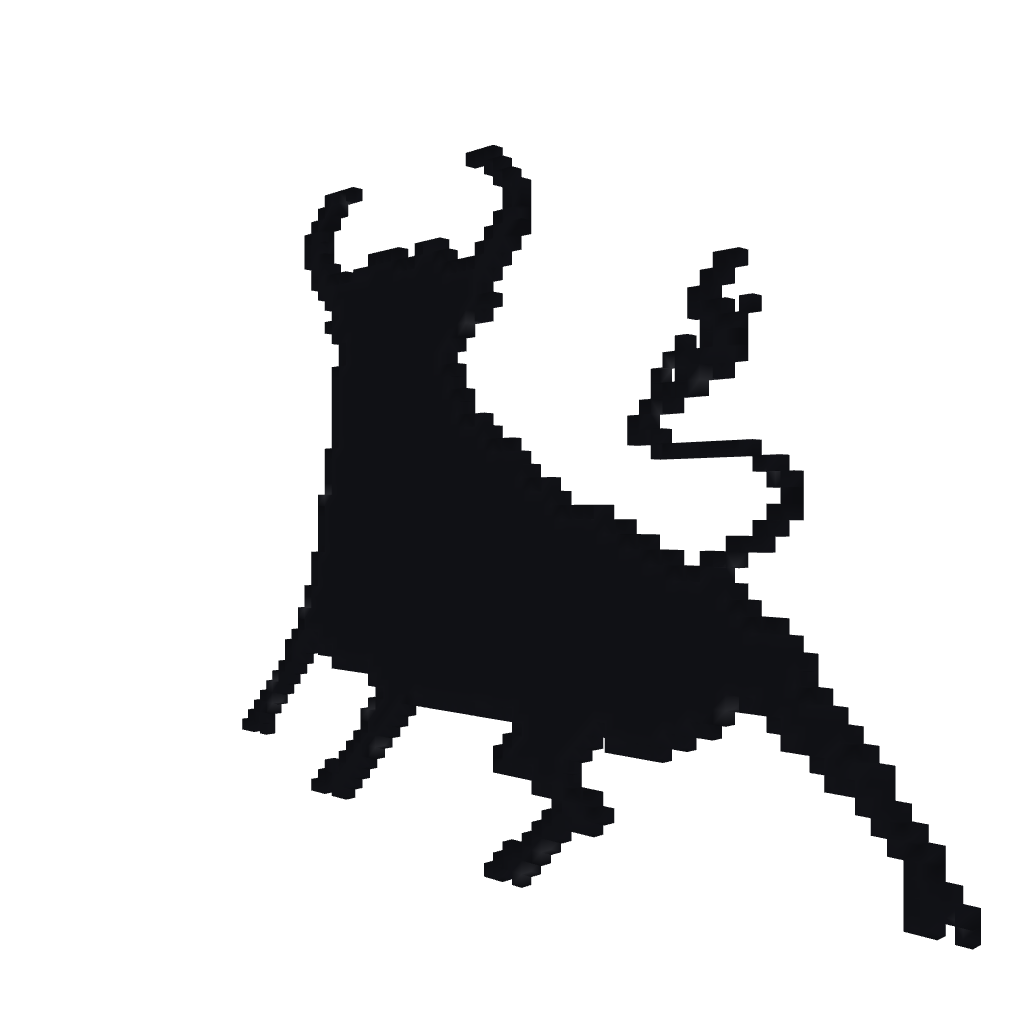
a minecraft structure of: The Toro